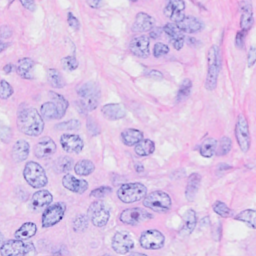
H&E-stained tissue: Breast